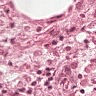
Metastatic tissue present: no